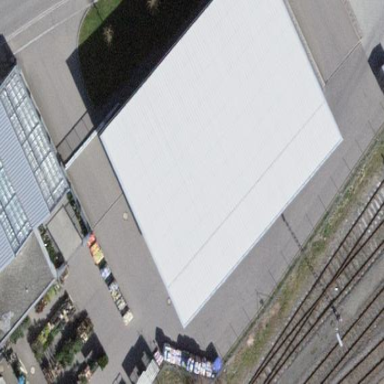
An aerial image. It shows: Warehouse building.